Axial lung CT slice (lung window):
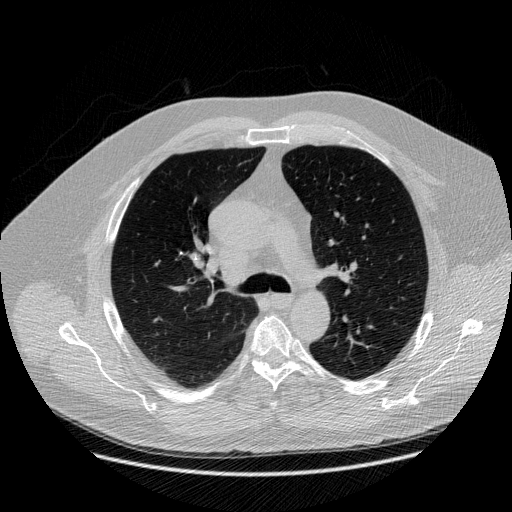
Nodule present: no